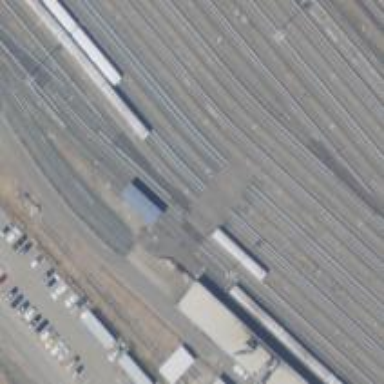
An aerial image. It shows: Electrified rail in service yard.